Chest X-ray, PA view. Patient: 50 years old, sex M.
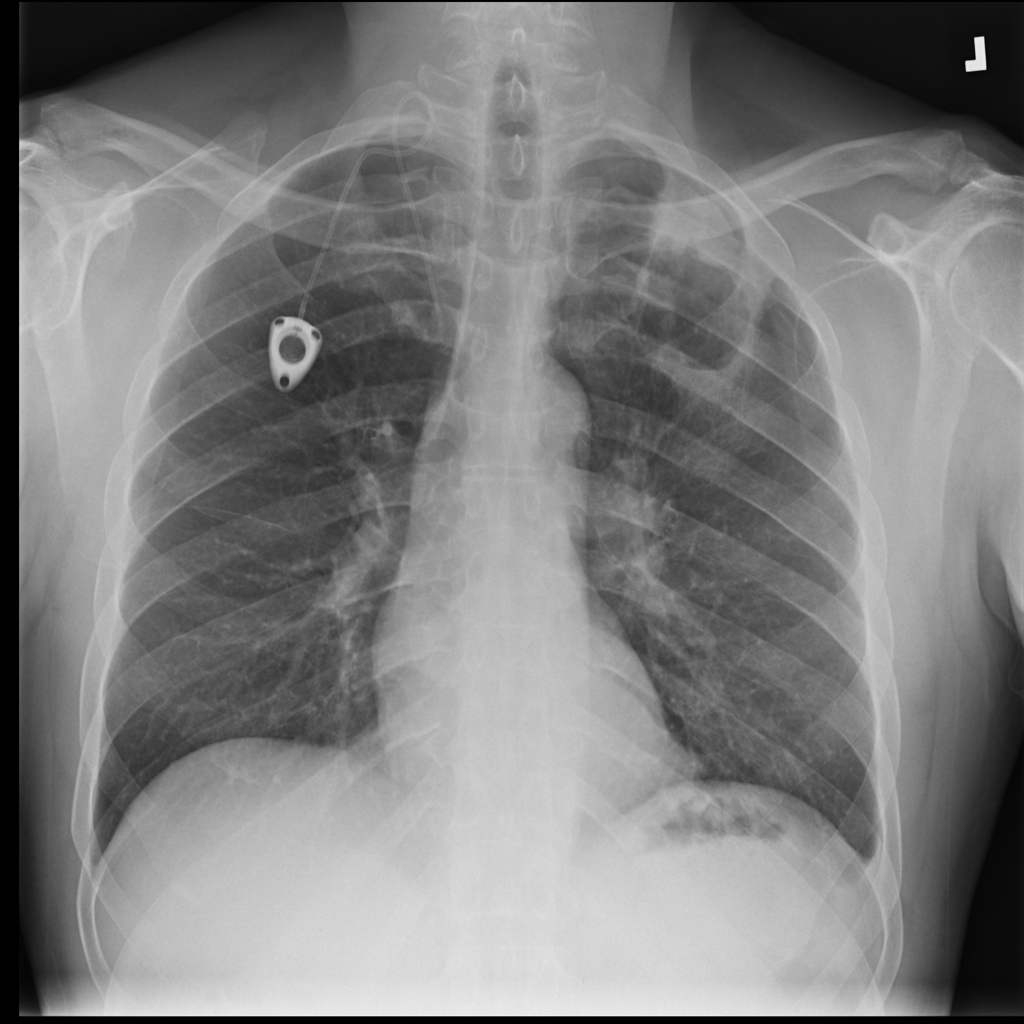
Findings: Pneumothorax